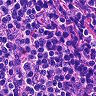
Metastatic tissue present: no